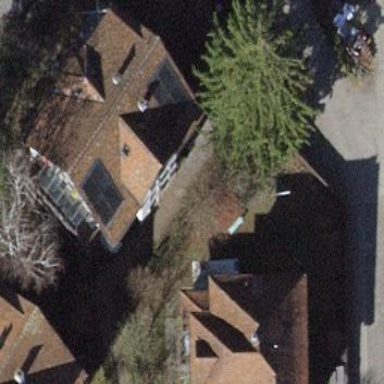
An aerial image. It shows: Residential building.